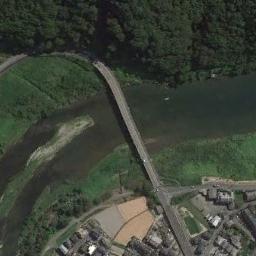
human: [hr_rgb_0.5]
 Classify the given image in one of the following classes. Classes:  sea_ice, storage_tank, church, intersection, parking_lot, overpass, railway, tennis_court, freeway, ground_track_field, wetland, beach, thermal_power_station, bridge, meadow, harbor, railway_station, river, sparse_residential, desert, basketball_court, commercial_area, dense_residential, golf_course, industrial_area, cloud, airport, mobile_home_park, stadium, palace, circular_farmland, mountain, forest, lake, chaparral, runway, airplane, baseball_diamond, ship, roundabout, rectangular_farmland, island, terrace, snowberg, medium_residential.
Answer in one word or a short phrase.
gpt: bridge